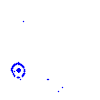
Particle: proton